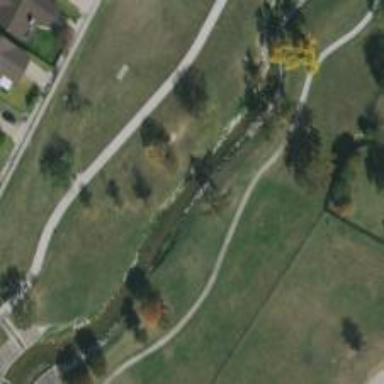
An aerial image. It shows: Disc golf hole.